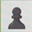
Piece: bP